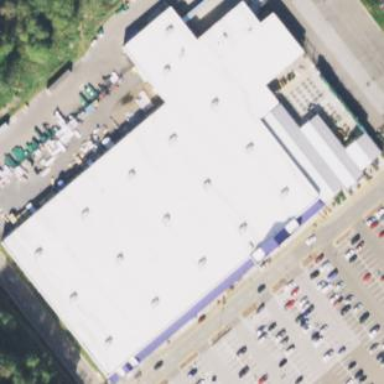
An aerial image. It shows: Retail building.